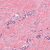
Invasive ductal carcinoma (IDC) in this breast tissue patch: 0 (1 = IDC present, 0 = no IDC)